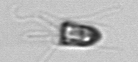
Label: Pyramimonas_morphotype1